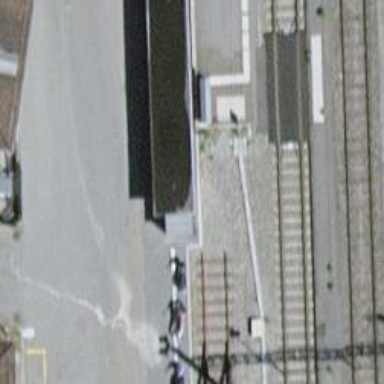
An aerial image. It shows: Electrified rail siding with contact line.